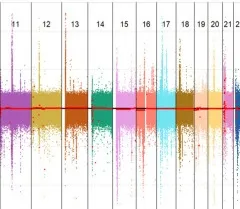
Genomic analysis of the blood and tumor samples. Results of the copy number variations analysis for all autosomal chromosomes: blood, and . Tumor samples using short reads data.
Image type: chart (chart)